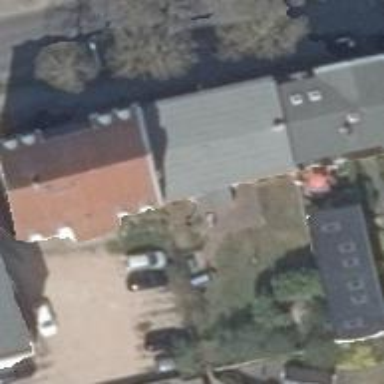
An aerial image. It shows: Gabled roof apartments building.